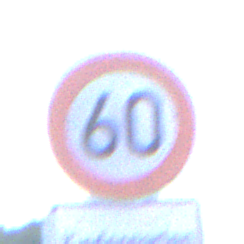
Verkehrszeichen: Geschwindigkeit60
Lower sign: HinweisDurchVerbaleAngabe9
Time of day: SunriseSunset
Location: Outdoor (Suburban)
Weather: PartlyCloudy
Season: NotSpecified
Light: Natural